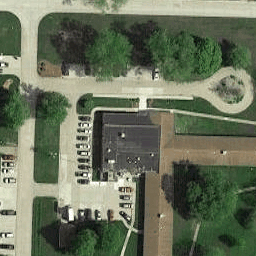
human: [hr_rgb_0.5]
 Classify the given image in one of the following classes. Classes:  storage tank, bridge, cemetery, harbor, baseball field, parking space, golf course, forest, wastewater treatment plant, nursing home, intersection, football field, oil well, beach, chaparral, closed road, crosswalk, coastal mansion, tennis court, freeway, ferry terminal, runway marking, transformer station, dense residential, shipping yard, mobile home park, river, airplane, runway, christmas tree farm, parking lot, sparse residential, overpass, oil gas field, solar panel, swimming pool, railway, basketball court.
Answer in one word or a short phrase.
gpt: nursing home